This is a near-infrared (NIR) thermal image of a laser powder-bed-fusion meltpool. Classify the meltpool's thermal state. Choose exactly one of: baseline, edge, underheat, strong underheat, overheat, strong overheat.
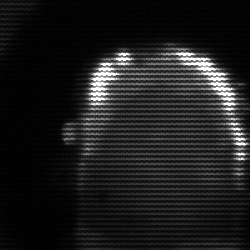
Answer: baseline